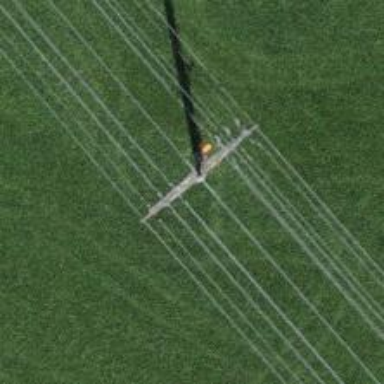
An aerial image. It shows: Pole supporting pipeline marker with roof cover.